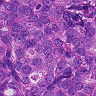
Metastatic tissue present: yes